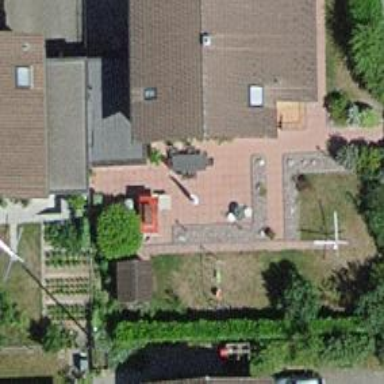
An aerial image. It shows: Residential building with gabled roof.